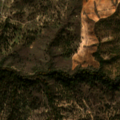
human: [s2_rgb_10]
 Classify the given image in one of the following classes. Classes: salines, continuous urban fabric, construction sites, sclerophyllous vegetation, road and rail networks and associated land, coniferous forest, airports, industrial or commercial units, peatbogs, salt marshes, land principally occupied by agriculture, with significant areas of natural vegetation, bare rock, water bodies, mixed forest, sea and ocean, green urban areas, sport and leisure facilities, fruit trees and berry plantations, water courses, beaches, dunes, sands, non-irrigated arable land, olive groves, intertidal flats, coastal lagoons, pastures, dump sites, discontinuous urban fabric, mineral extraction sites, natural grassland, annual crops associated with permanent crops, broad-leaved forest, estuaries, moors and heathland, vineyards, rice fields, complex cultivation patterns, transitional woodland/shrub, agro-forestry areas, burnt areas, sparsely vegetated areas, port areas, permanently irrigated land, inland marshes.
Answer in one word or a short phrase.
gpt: agro-forestry areas, broad-leaved forest, transitional woodland/shrub